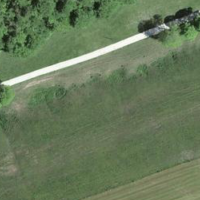
EUNIS habitat code: 24
Species observed at this site:
Anacamptis pyramidalis